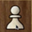
Piece: wP